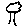
Label: tree